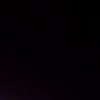
Label: space